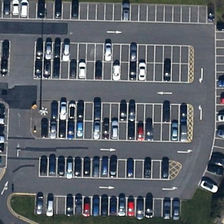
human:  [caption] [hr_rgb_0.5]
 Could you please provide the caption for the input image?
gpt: many cars are parked in a parking lot with some empty parking spaces .

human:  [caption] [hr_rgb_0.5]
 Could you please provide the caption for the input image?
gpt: many cars are parked in a parking lot with some empty parking spaces .

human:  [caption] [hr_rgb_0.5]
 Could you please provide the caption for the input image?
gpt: many cars are parked in a parking lot with some empty parking spaces .

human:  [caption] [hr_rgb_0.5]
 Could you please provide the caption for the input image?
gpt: many cars are parked in a parking lot with some empty parking spaces .

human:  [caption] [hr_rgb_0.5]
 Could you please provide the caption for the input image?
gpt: many cars are parked in a parking lot with some empty parking spaces .